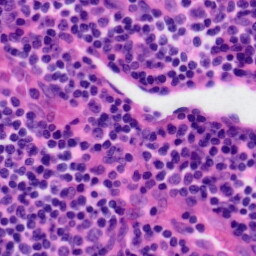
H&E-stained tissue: Tonsil